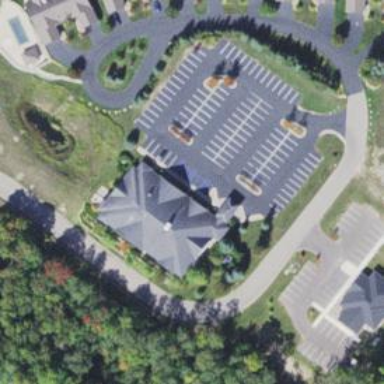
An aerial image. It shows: Healthcare clinic.